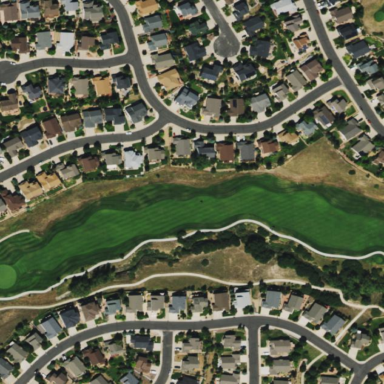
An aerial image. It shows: Rough area in golf course.